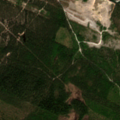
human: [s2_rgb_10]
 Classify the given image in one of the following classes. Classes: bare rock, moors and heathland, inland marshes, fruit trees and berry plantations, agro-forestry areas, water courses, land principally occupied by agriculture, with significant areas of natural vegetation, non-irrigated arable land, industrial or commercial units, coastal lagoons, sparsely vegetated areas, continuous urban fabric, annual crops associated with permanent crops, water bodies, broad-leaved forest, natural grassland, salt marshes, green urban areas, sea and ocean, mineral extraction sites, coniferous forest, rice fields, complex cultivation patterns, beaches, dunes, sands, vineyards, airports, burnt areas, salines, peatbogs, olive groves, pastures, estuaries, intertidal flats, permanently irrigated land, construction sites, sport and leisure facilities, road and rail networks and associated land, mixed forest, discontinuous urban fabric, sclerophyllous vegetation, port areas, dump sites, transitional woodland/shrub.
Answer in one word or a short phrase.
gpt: mineral extraction sites, coniferous forest, mixed forest, transitional woodland/shrub